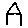
Label: house